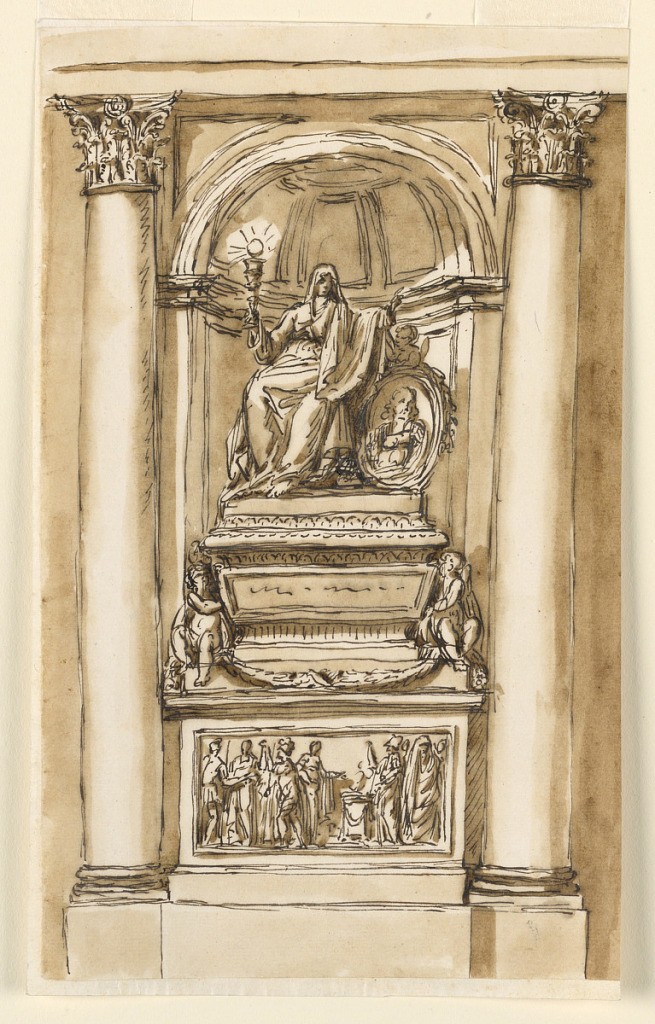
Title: Monument
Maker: Giuseppe Barberi, Italian, 1746–1809
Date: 1793
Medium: Pen and brown ink, brush and brown wash on lined off-white laid paper
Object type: Drawing
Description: The architectural setting is similar to -1255 left, the monument a variation of -1255 right. The relief on the pedestal represents a classic sacrifice. The sarcophagus stands upon a base with moulding on its lower part. The putti sit upon the base with festoon in front. The front of the sarcophagus has the shape of an urn. Above it is a variation of -1254. Center, a crown. The wall above forms a niche in which stands a round pedestal with a variation of -1290. The escutcheons are in front of the entablature. The left hand of the woman points to heaven. The medallion is supported by putti standing behind it.